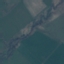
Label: Pasture